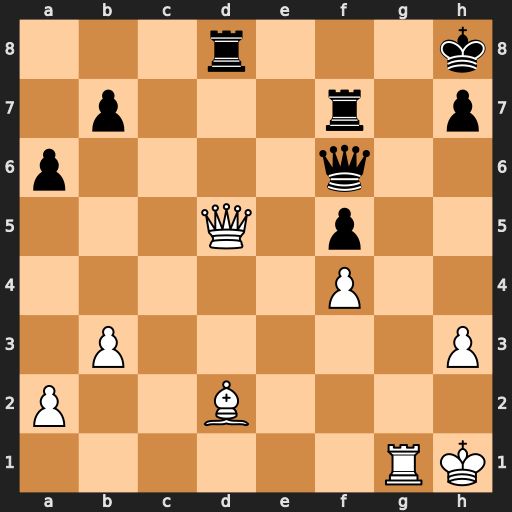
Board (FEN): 3r3k/1p3r1p/p4q2/3Q1p2/5P2/1P5P/P2B4/6RK
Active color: w
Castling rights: -
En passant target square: -
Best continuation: Qxf7 Qxf7 Bc3+ Rd4 Bxd4+